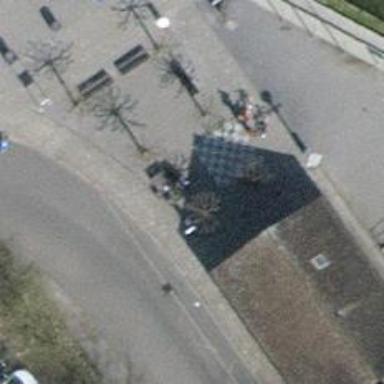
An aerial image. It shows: Black bench.